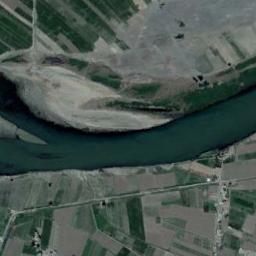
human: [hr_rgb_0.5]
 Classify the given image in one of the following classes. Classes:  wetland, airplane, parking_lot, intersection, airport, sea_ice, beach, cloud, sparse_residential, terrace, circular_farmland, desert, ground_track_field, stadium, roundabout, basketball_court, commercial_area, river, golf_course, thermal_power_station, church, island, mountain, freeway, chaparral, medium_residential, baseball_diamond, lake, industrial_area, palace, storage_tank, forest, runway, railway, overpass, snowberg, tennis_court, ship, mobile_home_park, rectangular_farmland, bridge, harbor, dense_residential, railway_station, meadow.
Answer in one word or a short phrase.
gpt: river